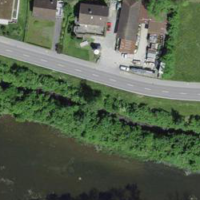
EUNIS habitat code: 55
Species observed at this site:
Phalacrocorax carbo
Corvus corone
Fulica atra
Anas platyrhynchos
Parus major
Chloris chloris
Fagus sylvatica
Milvus milvus
Tringa glareola
Passer domesticus
Fringilla coelebs
Motacilla alba